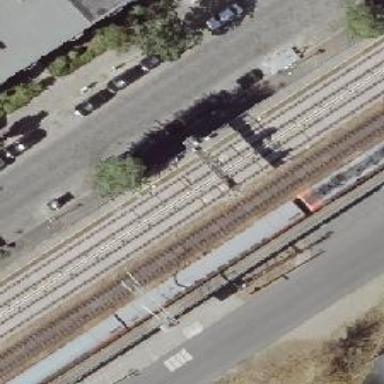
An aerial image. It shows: Railway signal.